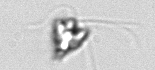
Label: Pyramimonas_longicauda